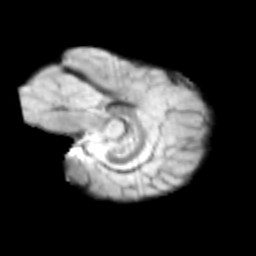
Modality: T2w
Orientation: sagittal
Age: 11
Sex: male
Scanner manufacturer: siemens
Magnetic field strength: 3 T
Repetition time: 3.8 s
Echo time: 0.07 s